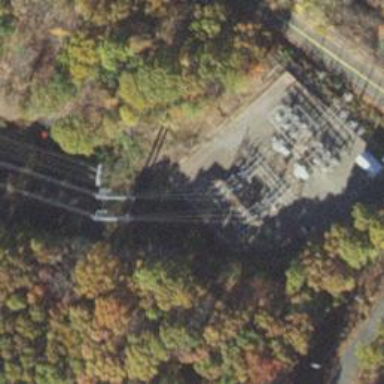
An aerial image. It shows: Switch used for power control.